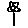
Label: flower